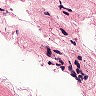
Metastatic tissue present: no